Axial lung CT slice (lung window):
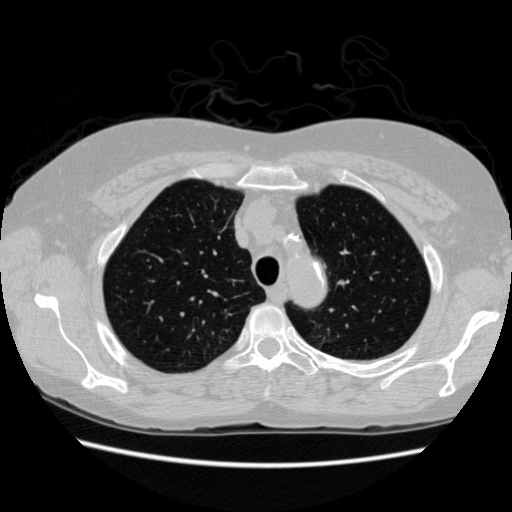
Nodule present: no